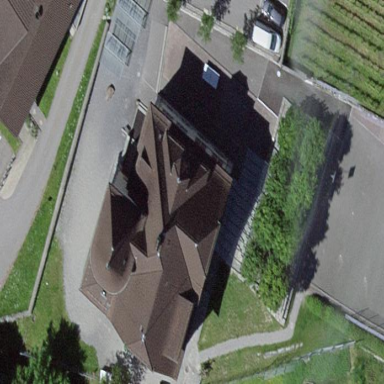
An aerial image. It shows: School.